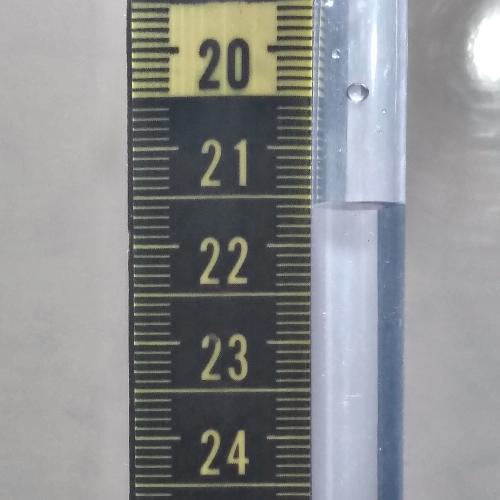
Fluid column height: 21.6 cm